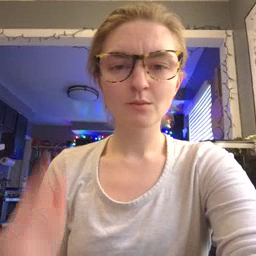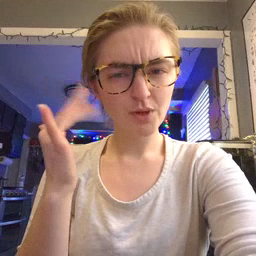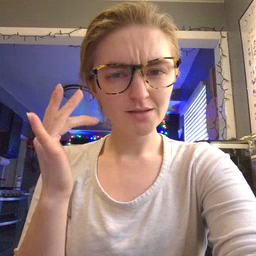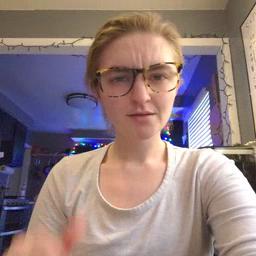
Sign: why